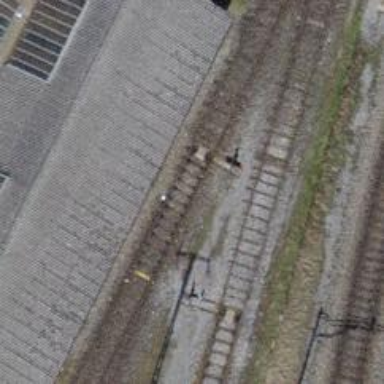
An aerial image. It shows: Railway switch.